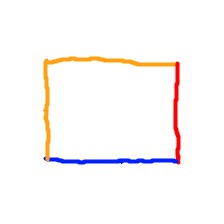
Shape: rectangle